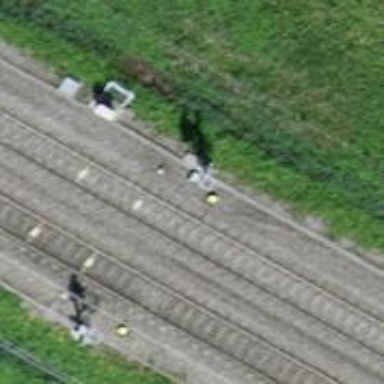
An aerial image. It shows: Railway signal.